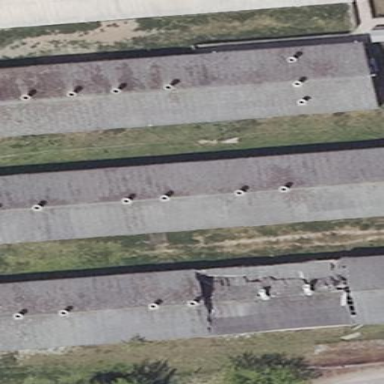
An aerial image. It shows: Gabled roof of grey-colored farm auxiliary building with its roof oriented along the structure.